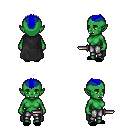
a pixel art fantasy rpg character, female body template, orc, green skin, black cape, metal pants, blue short mohawk hairstyle, black slippers, dagger, four views (front, back, left, right), 2x2 character sprite sheet, small pixel art, hard edges, no anti-aliasing